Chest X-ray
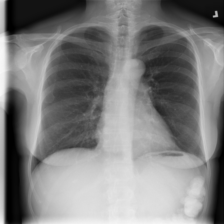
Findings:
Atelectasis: negative
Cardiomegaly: negative
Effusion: negative
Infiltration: negative
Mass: negative
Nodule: negative
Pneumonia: negative
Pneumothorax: negative
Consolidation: negative
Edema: negative
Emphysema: negative
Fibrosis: negative
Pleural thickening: negative
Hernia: negative